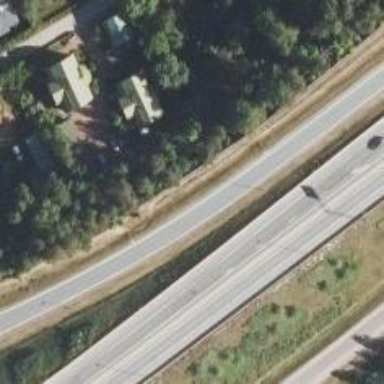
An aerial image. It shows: Trunk link highway.